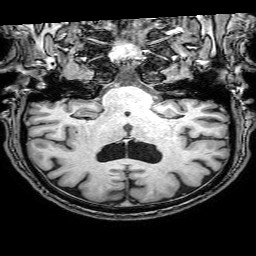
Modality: T1w
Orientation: sagittal
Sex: male
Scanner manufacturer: philips
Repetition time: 0.008106 s
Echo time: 0.00371 s